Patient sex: F
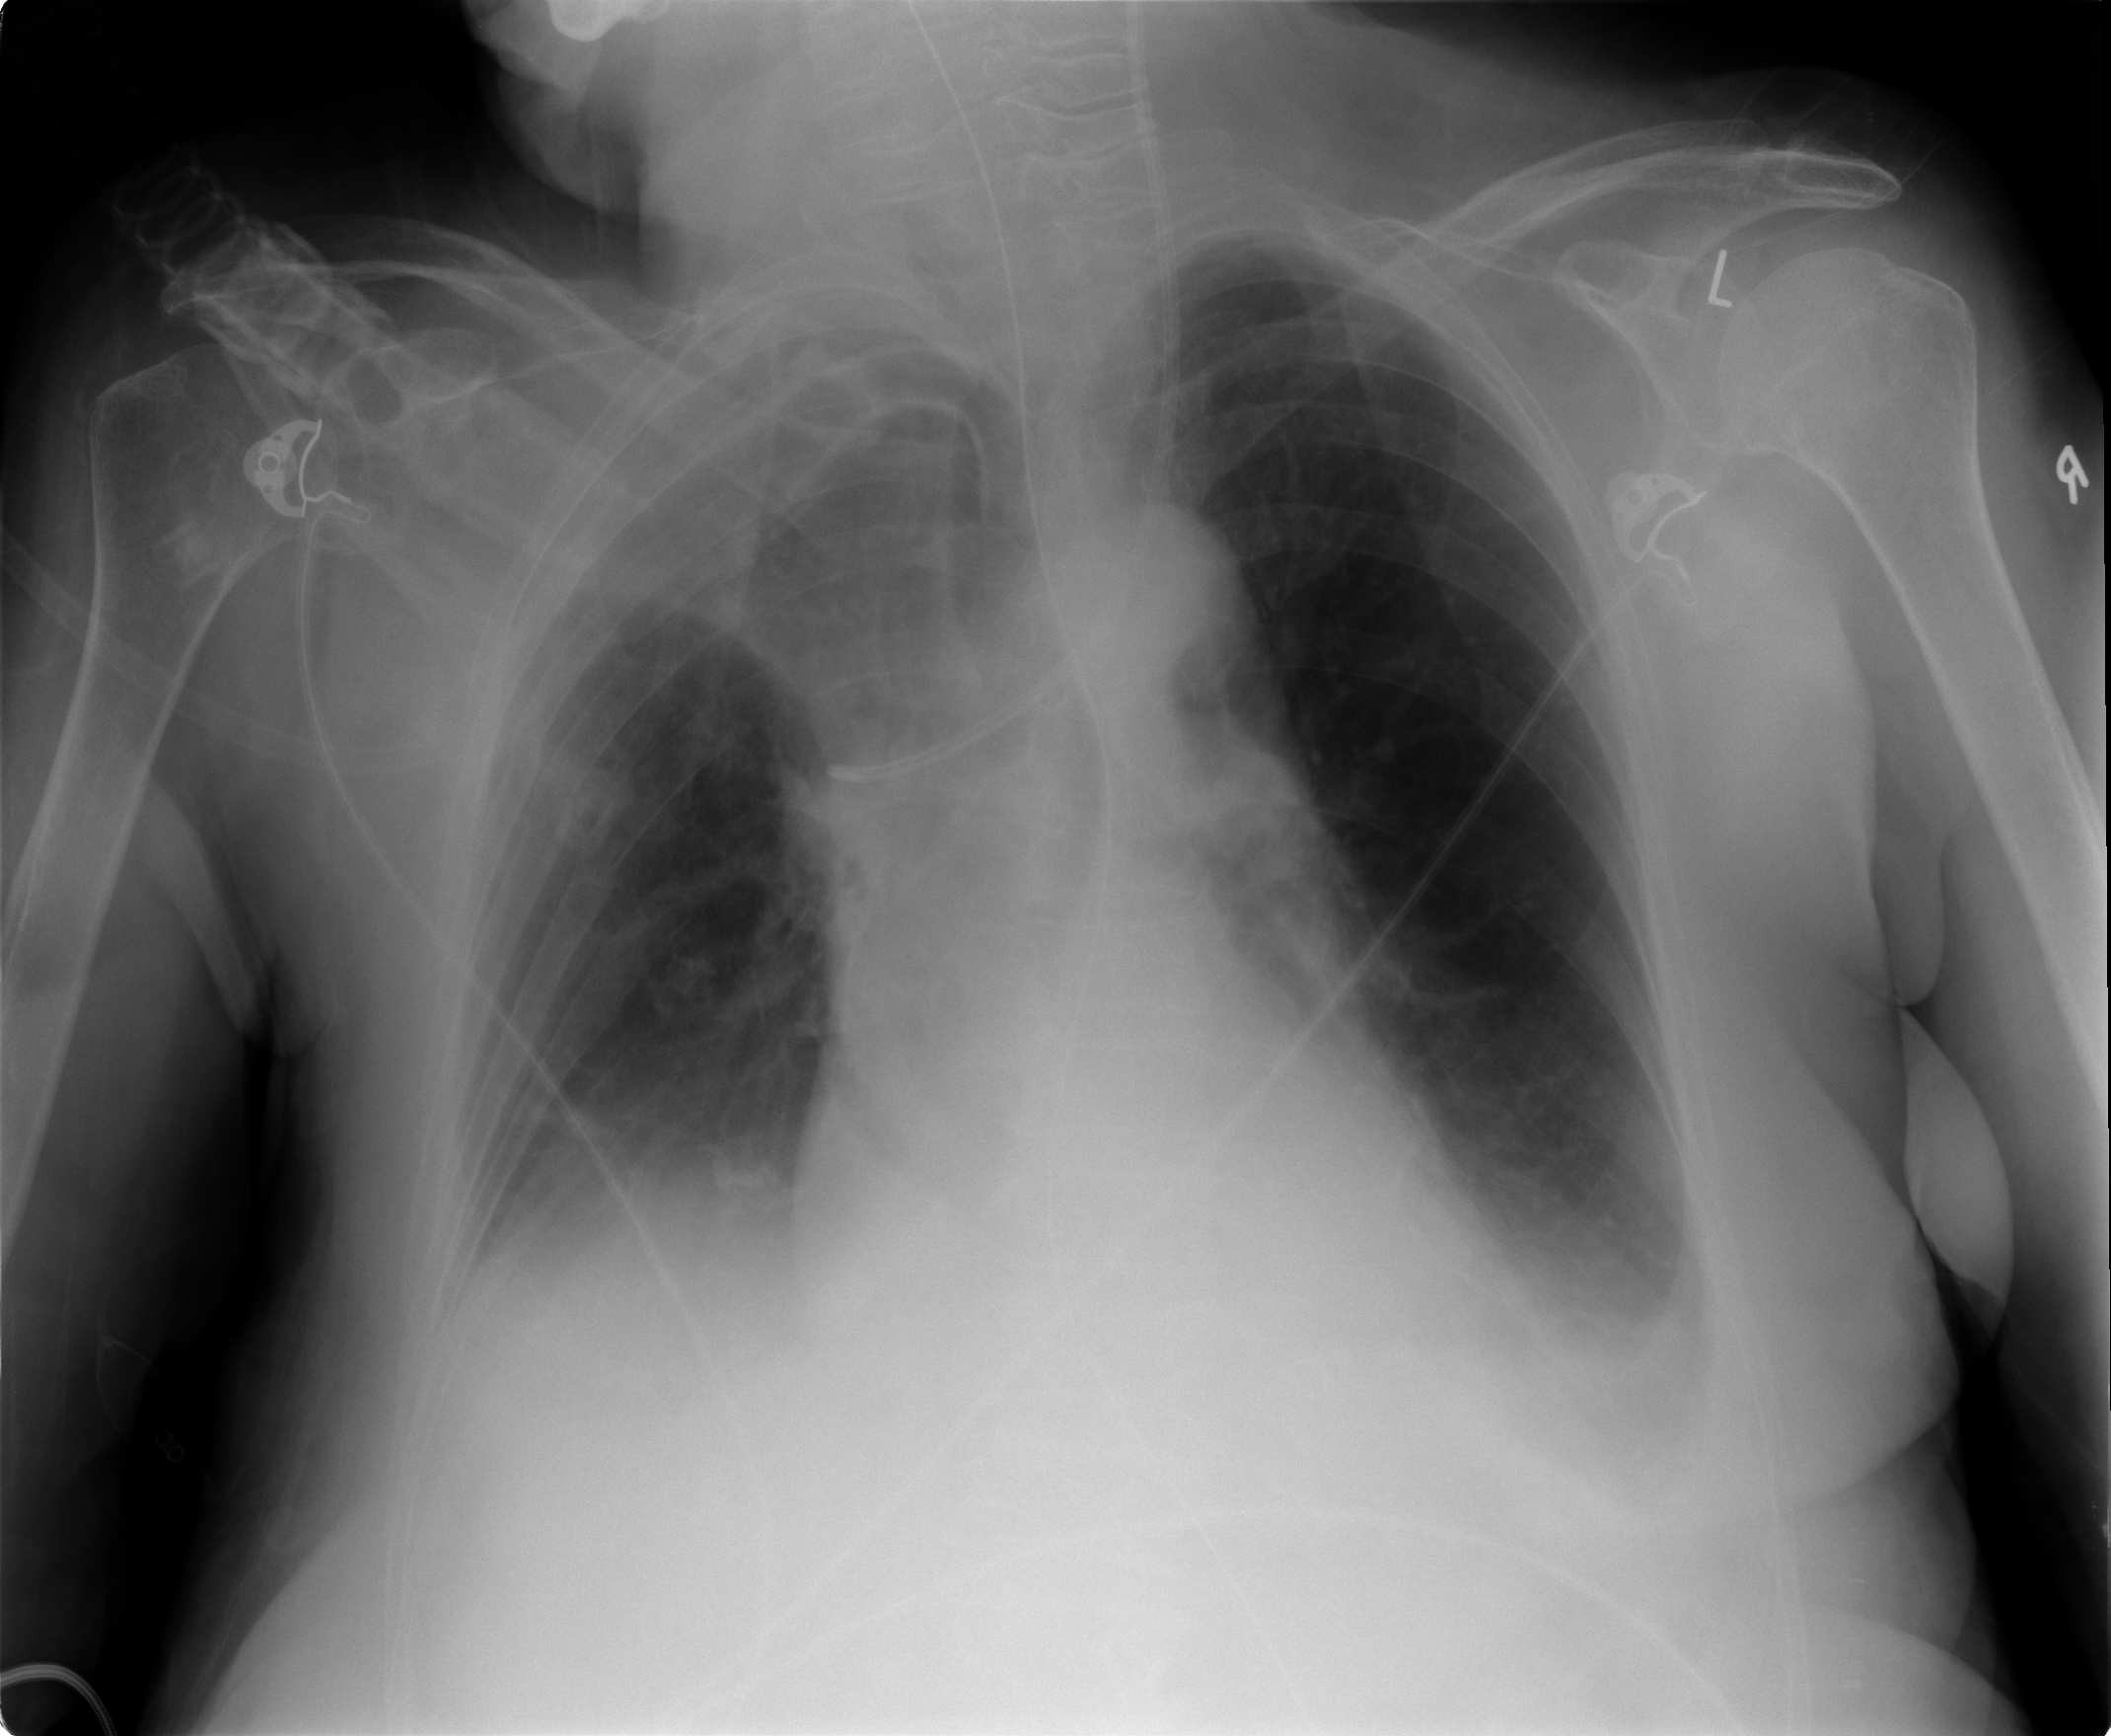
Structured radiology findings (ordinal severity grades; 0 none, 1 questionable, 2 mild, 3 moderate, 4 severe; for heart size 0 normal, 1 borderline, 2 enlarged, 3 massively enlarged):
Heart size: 1
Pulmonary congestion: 2
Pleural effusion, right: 2
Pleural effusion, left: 2
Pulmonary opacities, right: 1
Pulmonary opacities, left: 0
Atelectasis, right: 2
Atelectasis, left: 2